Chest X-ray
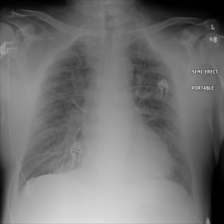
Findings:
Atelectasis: negative
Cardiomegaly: negative
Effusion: negative
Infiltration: negative
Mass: negative
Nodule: negative
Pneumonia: negative
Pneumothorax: negative
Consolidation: negative
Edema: negative
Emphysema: negative
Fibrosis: negative
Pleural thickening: negative
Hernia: negative